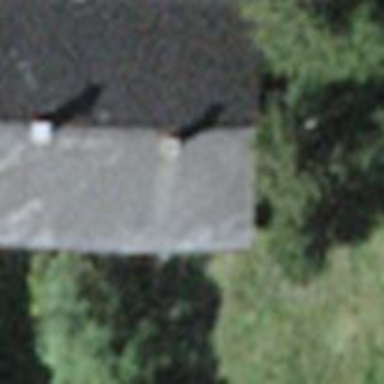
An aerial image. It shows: Building with tiled roof.